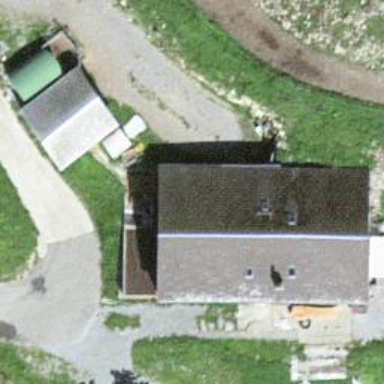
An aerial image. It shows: Farm auxiliary building.